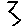
Label: zigzag